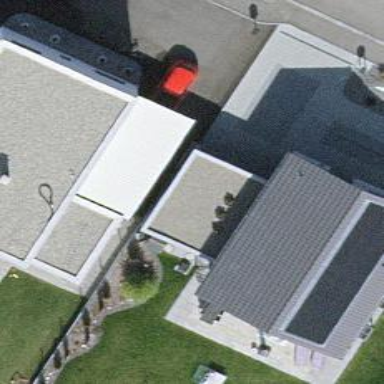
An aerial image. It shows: Garage building.